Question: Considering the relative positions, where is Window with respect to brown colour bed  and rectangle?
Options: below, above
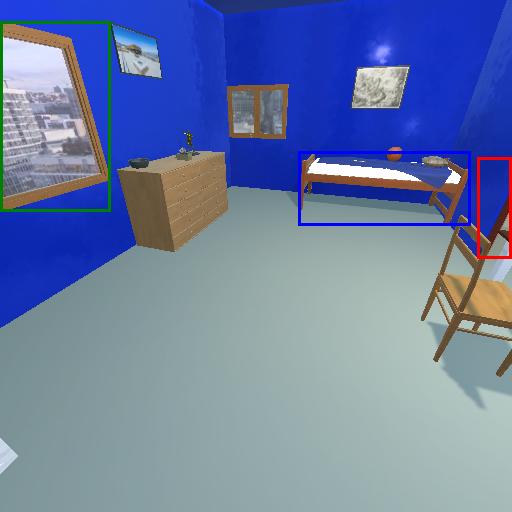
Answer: below